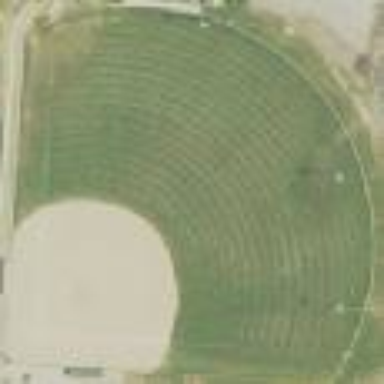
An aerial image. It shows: Chain-link fence surrounds baseball pitch as barrier.